Interaction volume radius: 5 \u00c5
Interaction volume height: 15 \u00c5
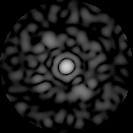
Disorder parameter: 0.7785